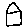
Label: house